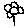
Label: flower